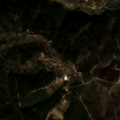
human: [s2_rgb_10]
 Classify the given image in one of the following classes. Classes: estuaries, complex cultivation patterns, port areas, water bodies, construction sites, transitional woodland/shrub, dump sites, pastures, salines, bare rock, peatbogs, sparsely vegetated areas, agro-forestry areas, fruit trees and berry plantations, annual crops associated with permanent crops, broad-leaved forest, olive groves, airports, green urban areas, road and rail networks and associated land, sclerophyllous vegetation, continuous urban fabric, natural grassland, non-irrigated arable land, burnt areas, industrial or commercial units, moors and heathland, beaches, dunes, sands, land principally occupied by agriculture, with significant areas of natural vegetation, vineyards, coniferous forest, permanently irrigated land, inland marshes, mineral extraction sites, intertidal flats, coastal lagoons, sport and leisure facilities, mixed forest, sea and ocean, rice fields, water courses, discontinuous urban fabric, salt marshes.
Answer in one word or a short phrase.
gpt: land principally occupied by agriculture, with significant areas of natural vegetation, coniferous forest, transitional woodland/shrub